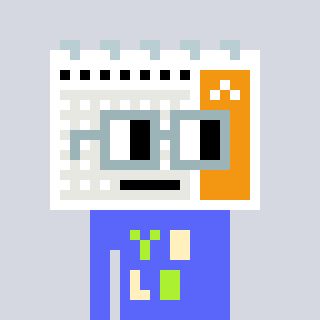
a pixel art character with square dark gray glasses, a calendar-shaped head and a purple-colored body on a cool background